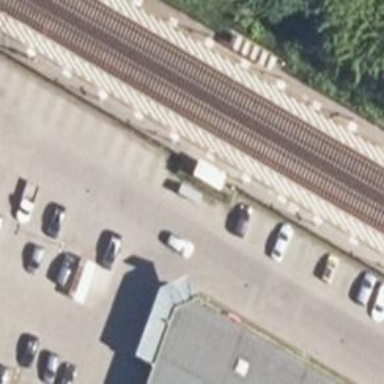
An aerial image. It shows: Public transport shelter.